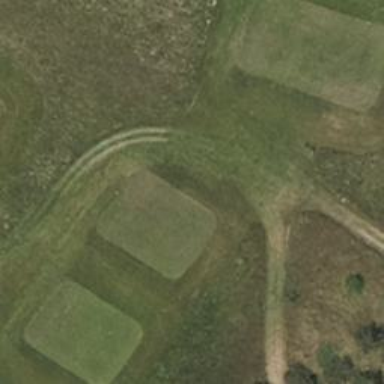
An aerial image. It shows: Golf tee.